Field crop: maize
Growth stage: 2
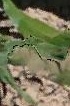
Species: maize